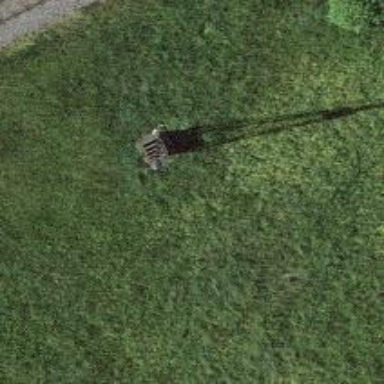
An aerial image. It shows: Power pole.